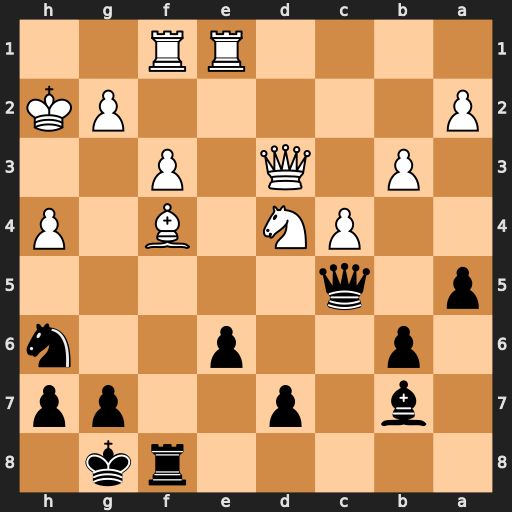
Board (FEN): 5rk1/1b1p2pp/1p2p2n/p1q5/2PN1B1P/1P1Q1P2/P5PK/4RR2
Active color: b
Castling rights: -
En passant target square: -
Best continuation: Rxf4 Nb5 Rxh4+